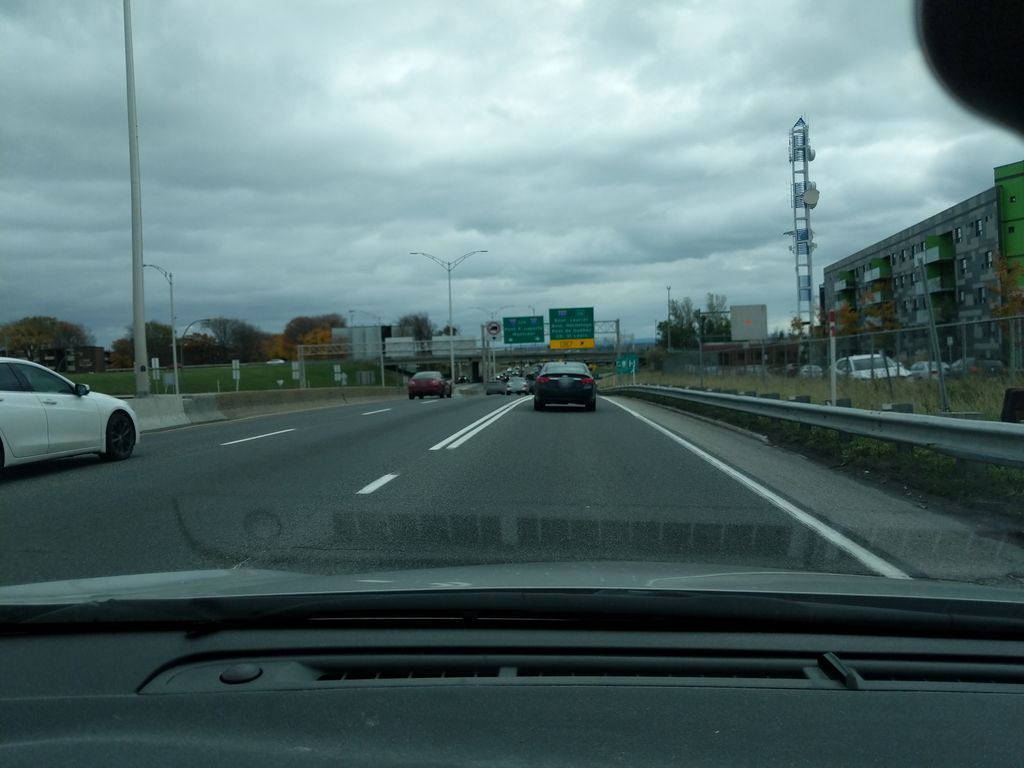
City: quebec_city